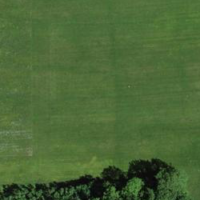
EUNIS habitat code: 25
Species observed at this site:
Tettigonia viridissima
Sturnus vulgaris
Coenonympha pamphilus
Roeseliana roeselii